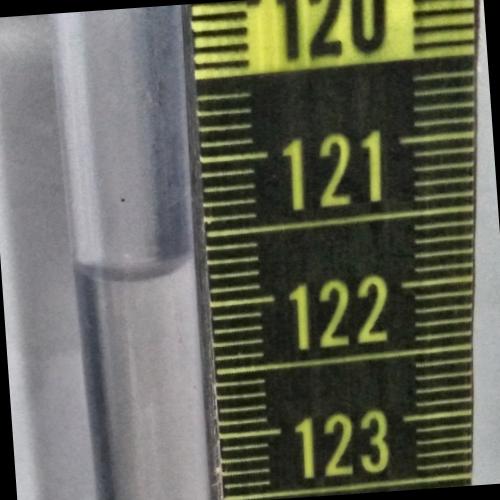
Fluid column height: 121.7 cm